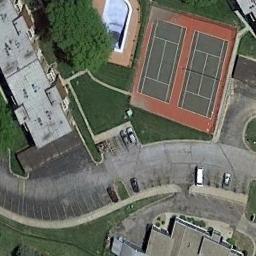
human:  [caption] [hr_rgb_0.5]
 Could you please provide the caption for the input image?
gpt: The tennis court is on the grass next to some trees and parking lot .

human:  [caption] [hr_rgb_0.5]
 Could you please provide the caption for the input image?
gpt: There is a tennis court on the vacant lot .

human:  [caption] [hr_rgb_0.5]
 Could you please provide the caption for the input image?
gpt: Some cars are beside the tennis courts .

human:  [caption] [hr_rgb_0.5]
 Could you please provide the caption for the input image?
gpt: Next to the tennis court on the lawn are buildings and parking lots .

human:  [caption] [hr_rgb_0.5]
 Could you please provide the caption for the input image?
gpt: There are some buildings and green lawns beside the tennis court .